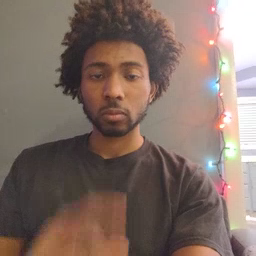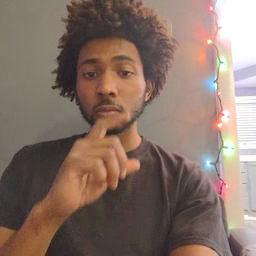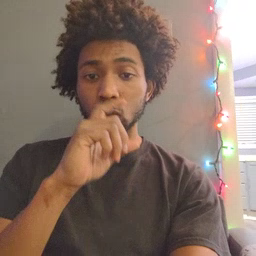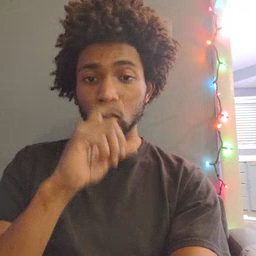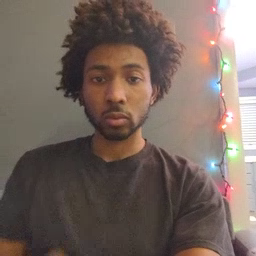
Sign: doll